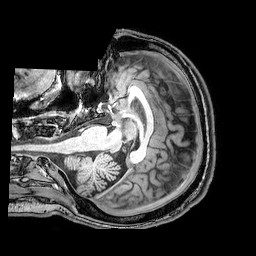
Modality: T1w
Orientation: axial
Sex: male
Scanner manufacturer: philips
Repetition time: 0.008145 s
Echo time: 0.00373 s